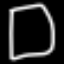
Label: square